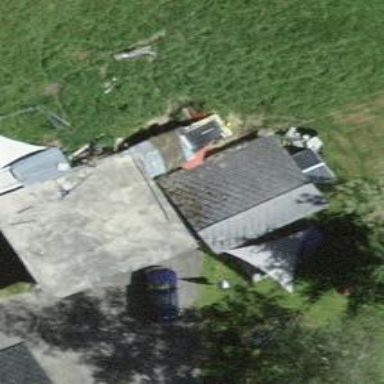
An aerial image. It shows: View of roof of building.